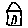
Label: house